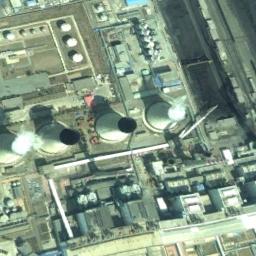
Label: thermal_power_station